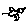
Label: bird